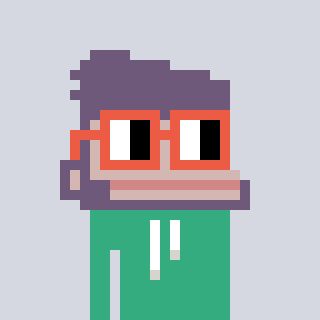
a pixel art character with square orange glasses, a ape-shaped head and a teal-colored body on a cool background